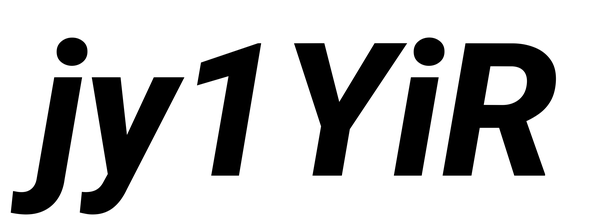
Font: Roboto-Italic_ExtraBold_Italic